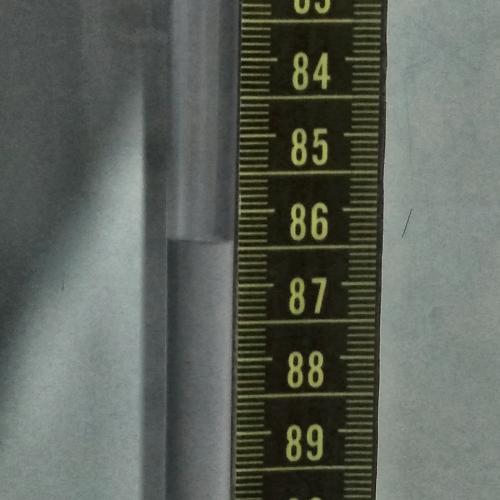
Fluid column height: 86.4 cm